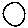
Label: circle